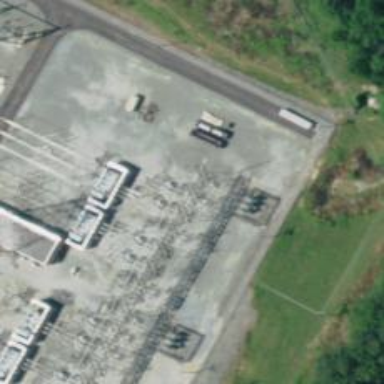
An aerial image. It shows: Switch used for power control.